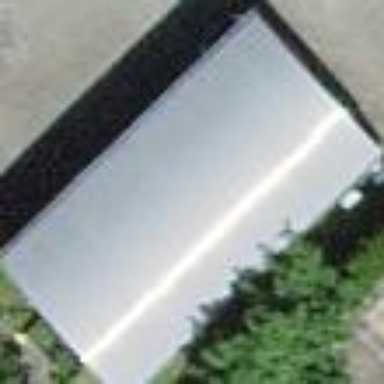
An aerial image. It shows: View of roof of building.